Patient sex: M
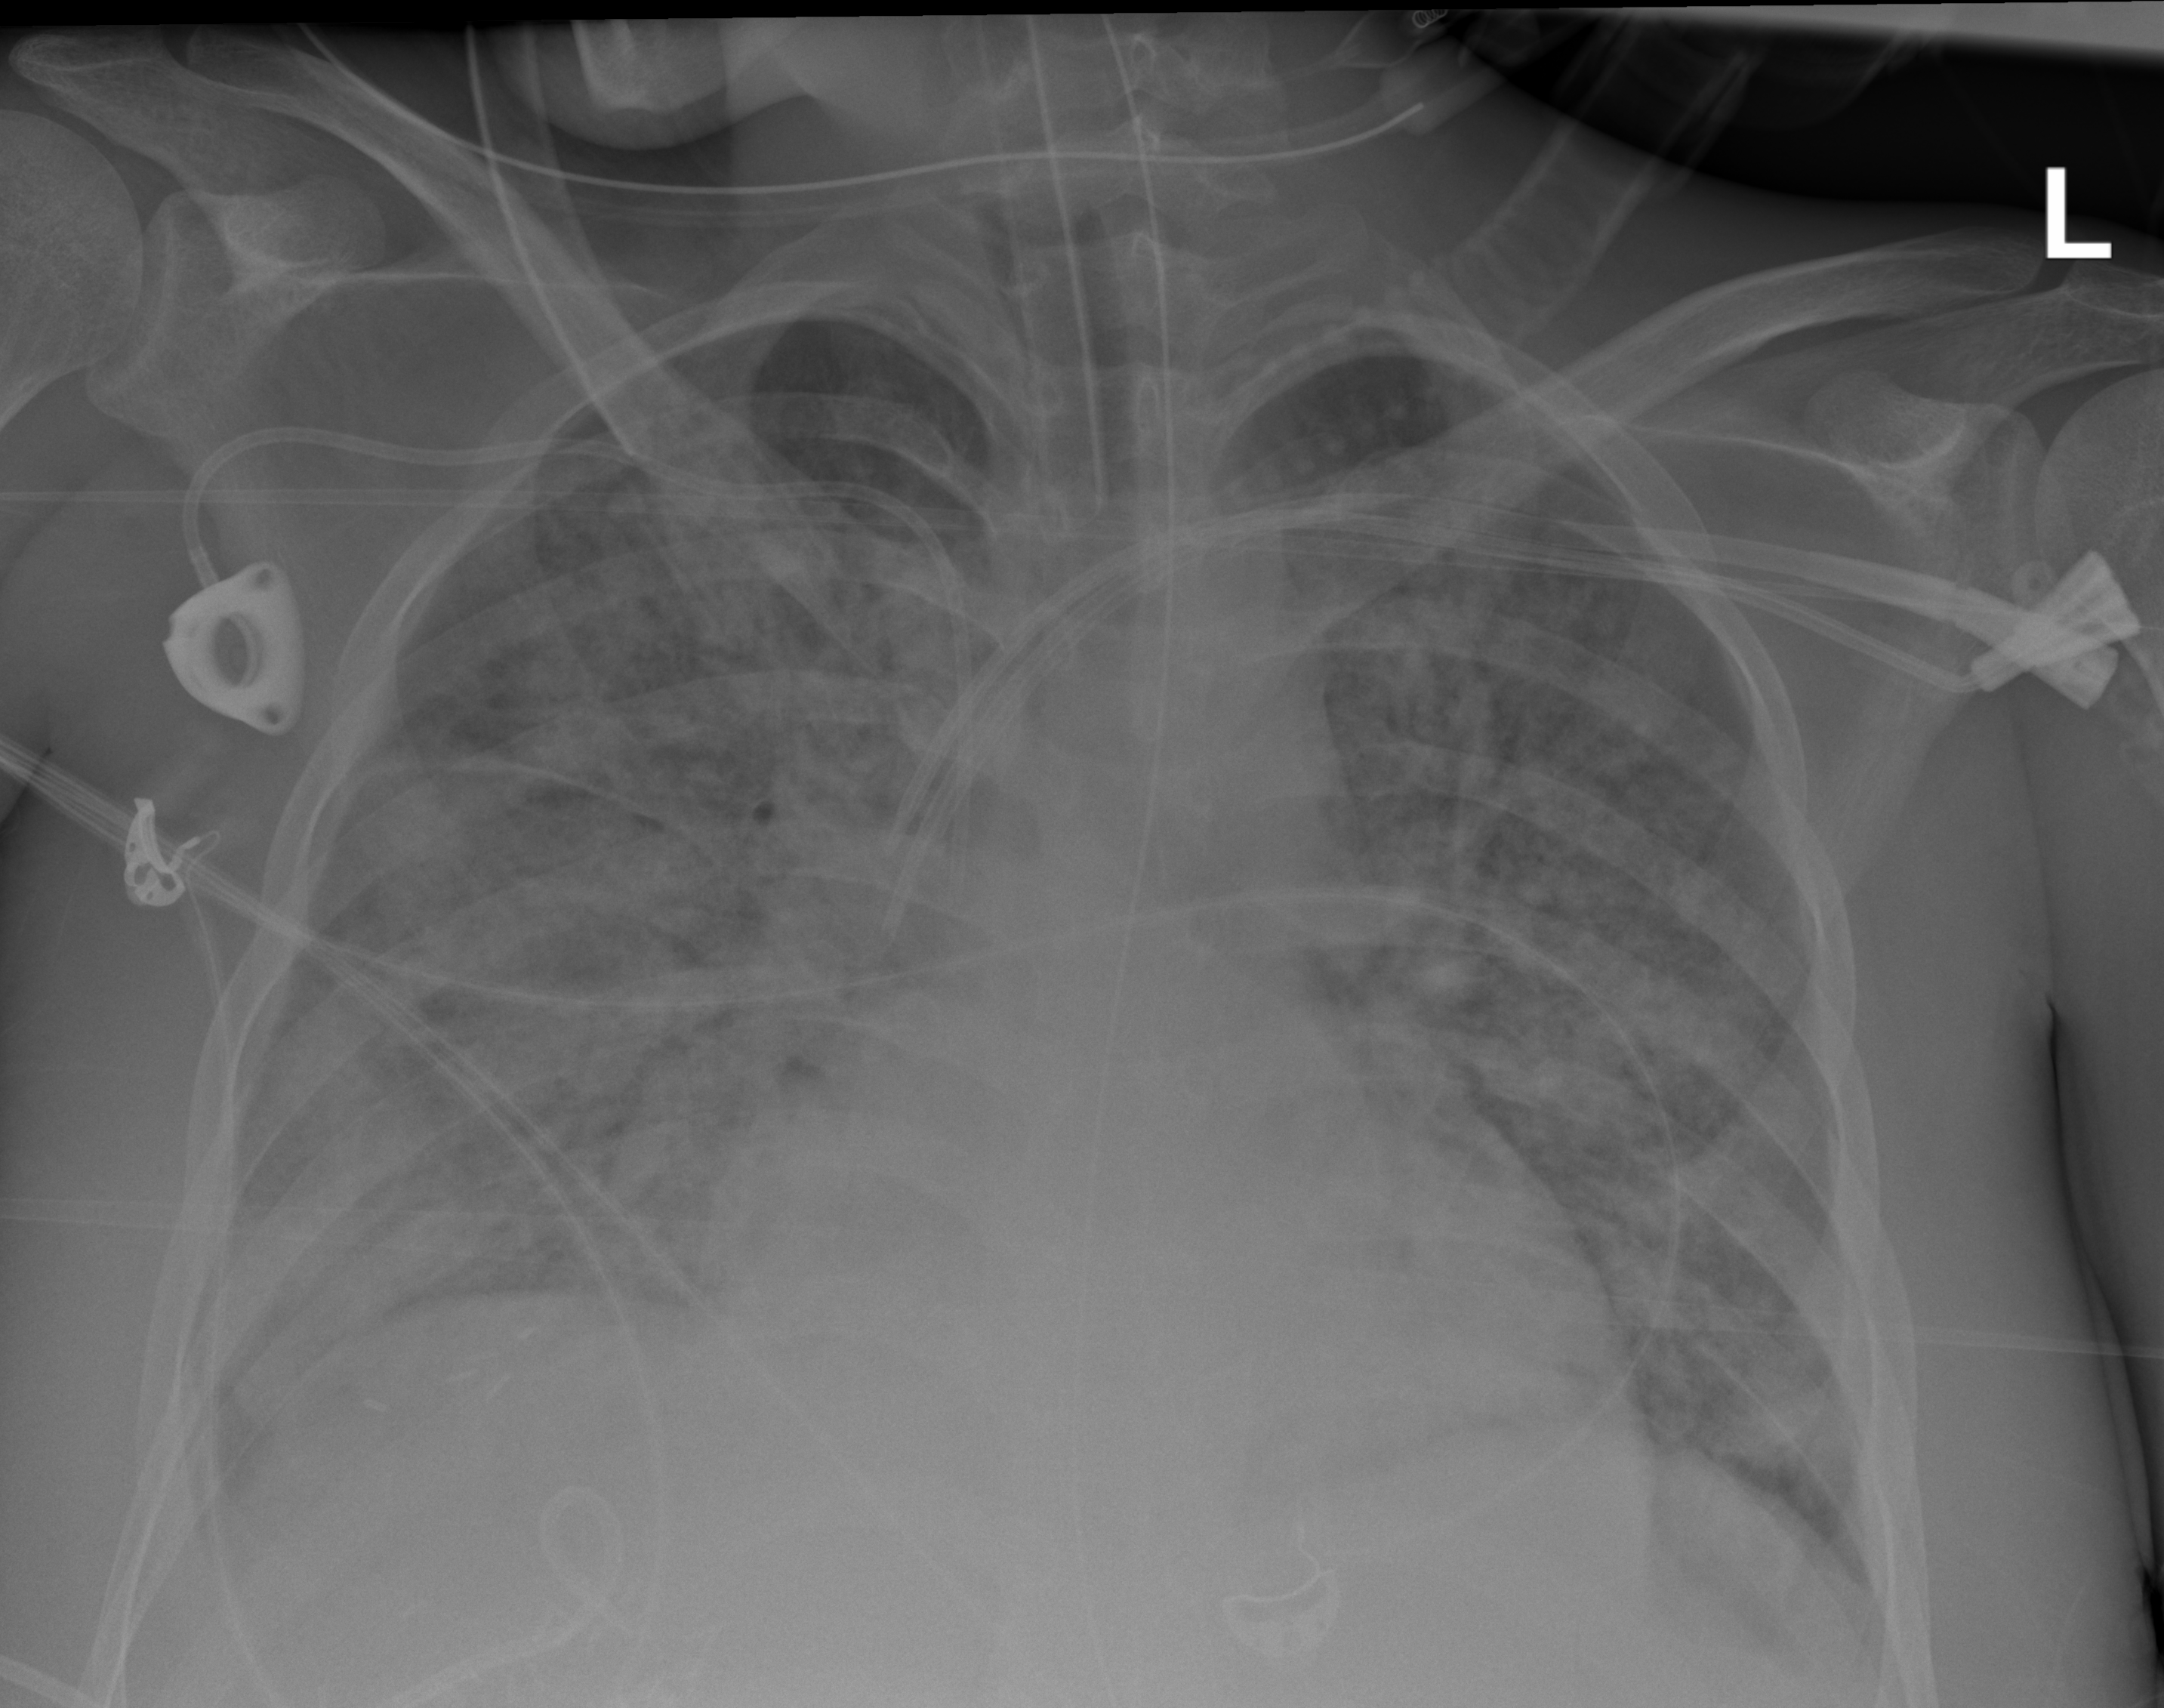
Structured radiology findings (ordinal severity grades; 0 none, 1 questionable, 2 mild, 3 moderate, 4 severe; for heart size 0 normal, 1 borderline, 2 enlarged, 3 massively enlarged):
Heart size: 2
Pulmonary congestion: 3
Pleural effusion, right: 2
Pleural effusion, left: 2
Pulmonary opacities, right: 3
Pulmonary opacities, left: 3
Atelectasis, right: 3
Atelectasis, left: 3